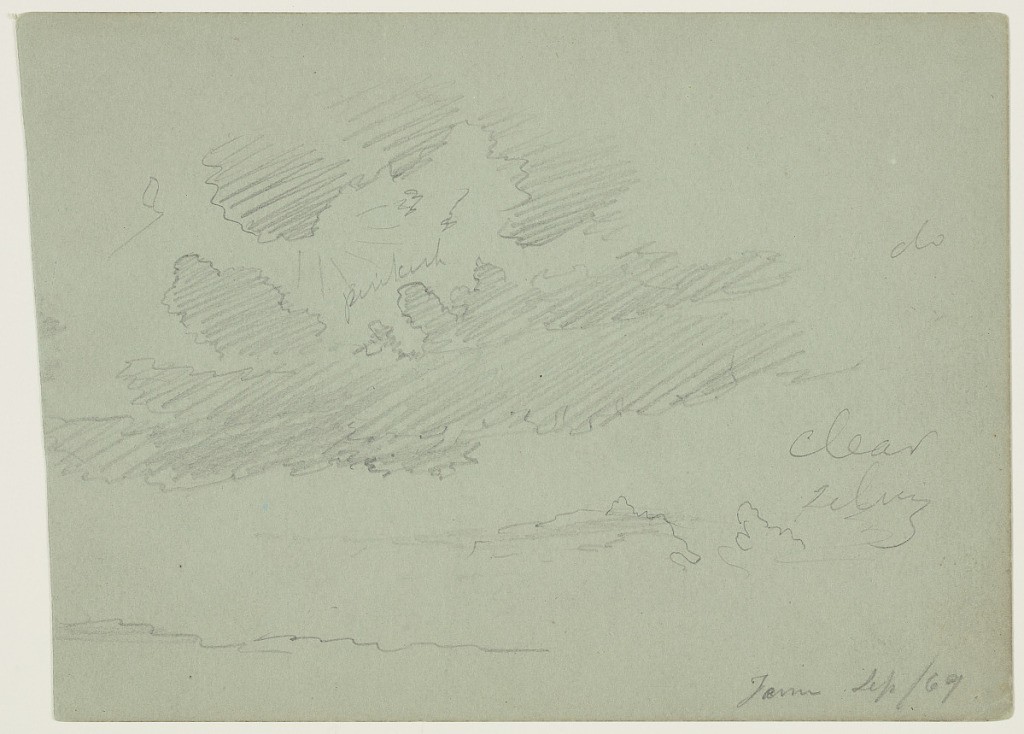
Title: Sun Rays behind Clouds, Hudson, New York
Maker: Frederic Edwin Church, American, 1826–1900
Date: September 1869
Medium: Graphite on green laid paper
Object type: drawing
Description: Atmosphere sketch showing a view of a backlit clouds near Church's home in upstate New York, known as Olana. Dominating the composition at center, this billowing cloud bank is rendered almost entirely in shadow, as it blocks the view of the sun behind it. At upper center, rays of sunlight emanate from behind the cloud. Below, other puffy cloud formations are also included.